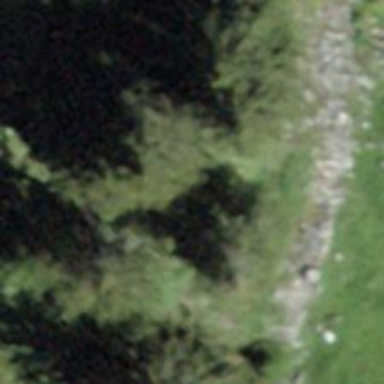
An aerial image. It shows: Single tag "natural: tree."